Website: bh-photo
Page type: receipt
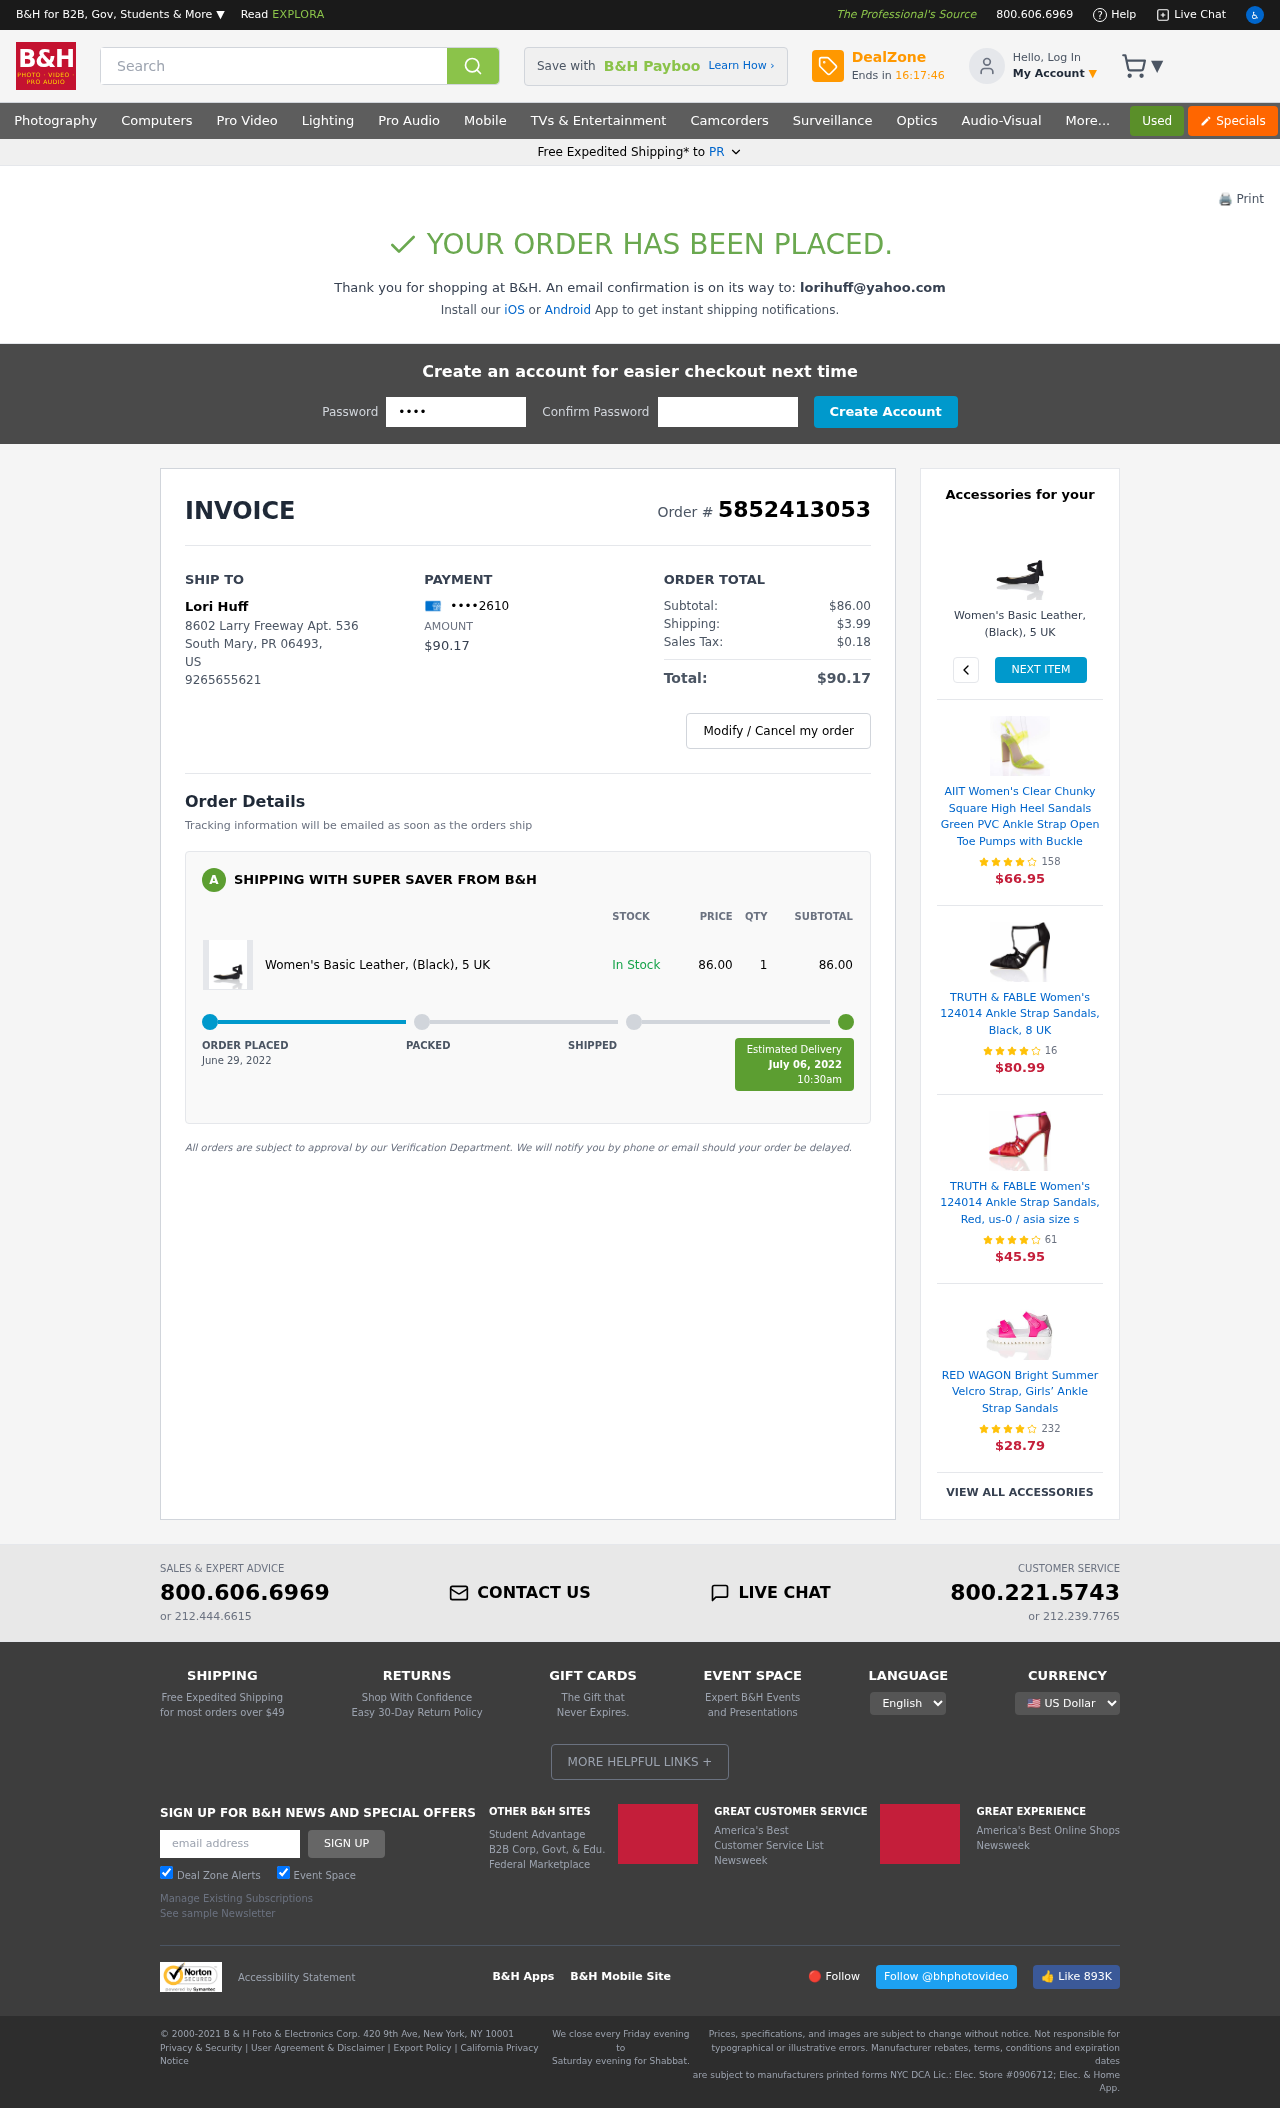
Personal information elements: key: PII_CARD_LAST4
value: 2610
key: PII_CITY
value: South Mary
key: PII_EMAIL
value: lorihuff@yahoo.com
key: PII_FULLNAME
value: Lori Huff
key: PII_PHONE
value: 9265655621
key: PII_POSTCODE
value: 06493
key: PII_STATE
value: PR
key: PII_STATE_ABBR
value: PR
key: PII_STREET
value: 8602 Larry Freeway Apt. 536
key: PII_COUNTRY_CODE
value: US
Product elements: key: PRODUCT1_NAME
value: Women's Basic Leather, (Black), 5 UK
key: PRODUCT1_PRICE
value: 86
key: PRODUCT1_QUANTITY
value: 1
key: PRODUCT1_NAME2
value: Women's Basic Leather, (Black), 5 UK
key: PRODUCT2_NAME
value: AIIT Women's Clear Chunky Square High Heel Sandals Green PVC Ankle Strap Open Toe Pumps with Buckle
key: PRODUCT2_NUM_RATINGS
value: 158
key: PRODUCT2_PRICE
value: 66.95
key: PRODUCT3_NAME
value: TRUTH & FABLE Women's 124014 Ankle Strap Sandals, Black, 8 UK
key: PRODUCT3_NUM_RATINGS
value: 16
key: PRODUCT3_PRICE
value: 80.99
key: PRODUCT4_NAME
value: TRUTH & FABLE Women's 124014 Ankle Strap Sandals, Red, us-0 / asia size s
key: PRODUCT4_NUM_RATINGS
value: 61
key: PRODUCT4_PRICE
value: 45.95
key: PRODUCT5_NAME
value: RED WAGON Bright Summer Velcro Strap, Girls’ Ankle Strap Sandals
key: PRODUCT5_NUM_RATINGS
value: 232
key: PRODUCT5_PRICE
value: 28.79
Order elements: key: ORDER_ID
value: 5852413053
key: ORDER_TOTAL
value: $90.17
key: ORDER_SUBTOTAL
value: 86.00
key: ORDER_SUBTOTAL
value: $86.00
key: ORDER_SHIPPING_COST
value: $3.99
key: ORDER_TAX
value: $0.18
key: ORDER_DATE
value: June 29, 2022
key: ORDER_DELIVERY_DATE
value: July 06, 2022
Search elements: key: HEADER_SEARCH
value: Search